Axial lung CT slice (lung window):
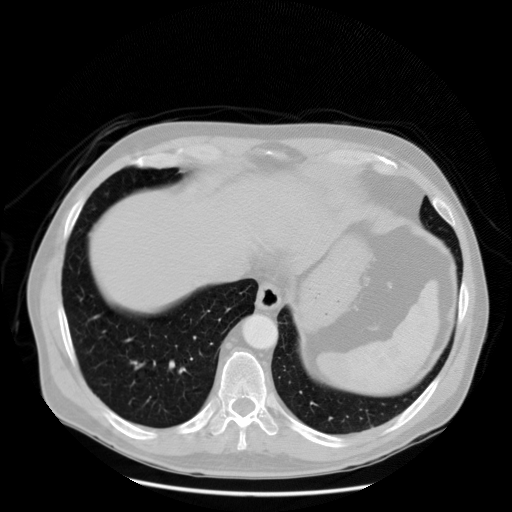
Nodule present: no